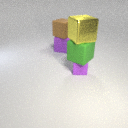
large yellow metal cube above large green rubber cube